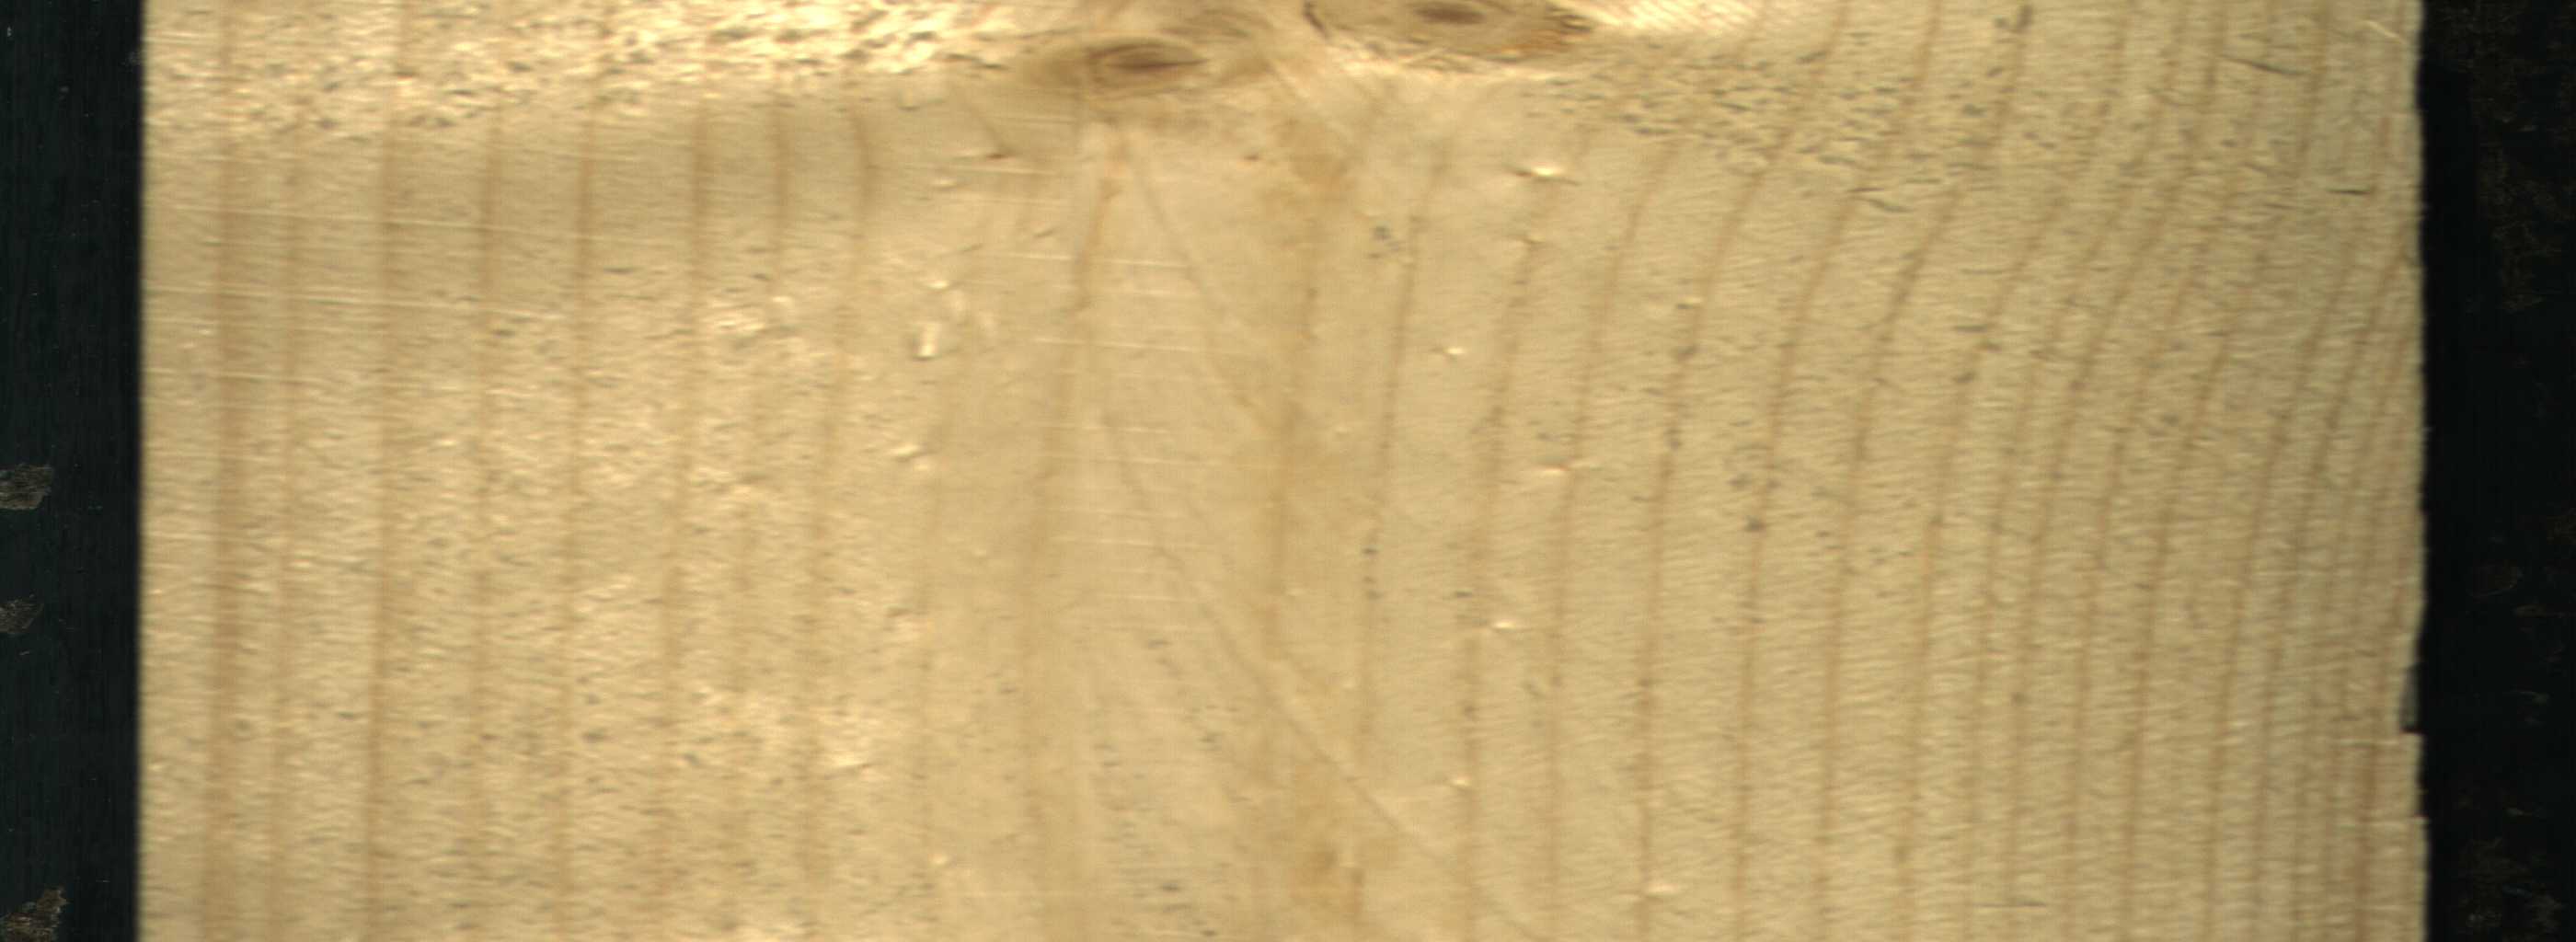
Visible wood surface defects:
knot_with_crack
Live_Knot